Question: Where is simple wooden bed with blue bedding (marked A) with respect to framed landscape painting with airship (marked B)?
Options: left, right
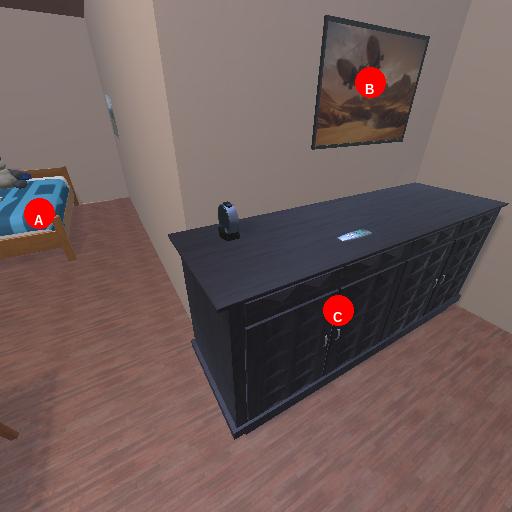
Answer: left